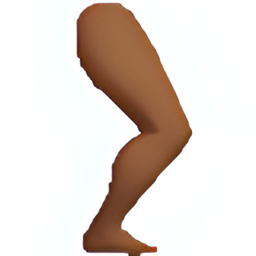
Name: leg
Emoji: 🦵🏾
Group: People & Body
Sub-group: body-parts